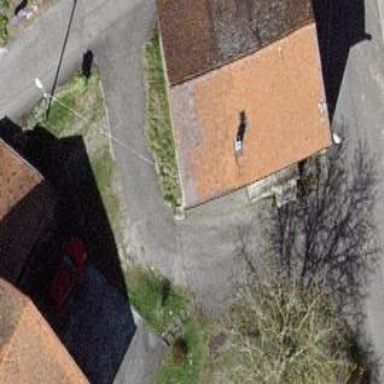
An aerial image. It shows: Farm building.